Question: I am trying to make an desktop app using electron and react. But when I am using 'React.lazy()' it doesn't work when I package app and it shows just an empty screen (in dev mode it works fine always)
Here is an error:
>
function(){return
l.a.createElement("div",null,l.a.createElement("h1",null,"Simple
Component"))}.
I read lots of articles but still didn't managed to make it work. I tried different webpack configuration, electron-packager, electron-builder, bozon - but nothing helped to make it work with lazy.
I still can make it work without using 'lazy()' but wanted to figure out what's wrong with 'lazy()' approach.
For this case I created a simple repository at github (<URL> to let you easier find all available information.
'''
import React from 'react'
const SimpleComponent = () => {
return (
<div>
<h1>Simple Component</h1>
</div>
)
}
export default SimpleComponent
'''
And
'''
import React from 'react'
//import SimpleComponent from './SimpleComponent';
const SimpleComponent = React.lazy(() => import('./SimpleComponent'));
const loading = (
<div className="pt-3 text-center">
<div className="sk-spinner sk-spinner-pulse"></div>
</div>
)
const App = () => {
return (
<div className='app'>
<React.Suspense fallback={loading}>
<SimpleComponent/>
</React.Suspense>
</div>
)
}
export default App
'''
So If do 'import SimpleComponent from './SimpleComponent';' it works, if 'const SimpleComponent = React.lazy(() => import('./SimpleComponent'));' - it shows empty screen in production mode.

Can you please suggest what can be wrong and how to make it work using lazy?
Do you think I have to use classic import without lazy()?
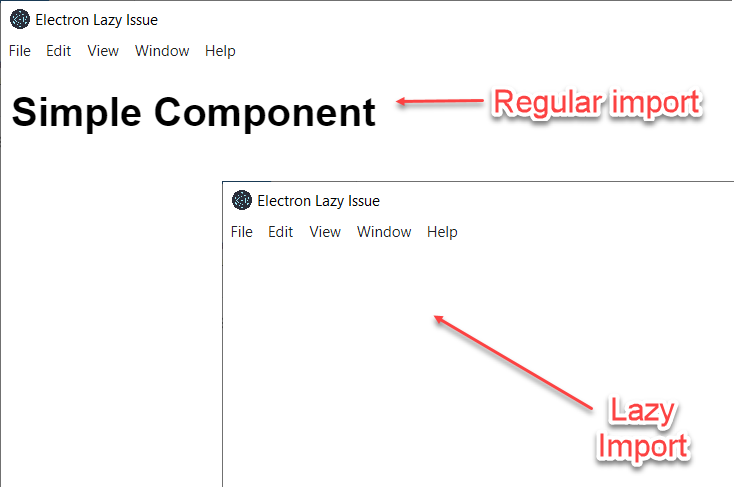
Answer: <URL>, the issue was with the 'babel-minify-webpack-plugin' which I was using to minify my code. Removing that seemed to fix my isse. My guess is, they were saving function definitions as strings to save space, and using eval somewhere inside its logic. But that's just my guess. Maybe it'll fix it for you as well?
Anyway, the <URL> instead. Everything seems to work now, and the build time is also significantly reduced. My advice is, avoid using the 'babel-minify-webpack-plugin' and use some other minification plugin instead